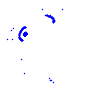
Particle: electron